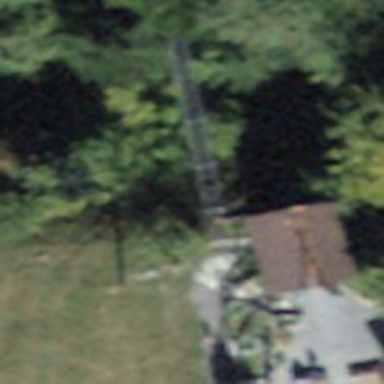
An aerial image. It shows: Simple-suspension bridge over path.